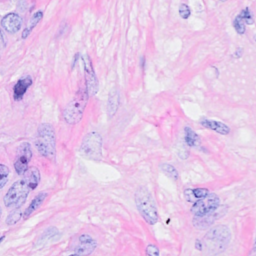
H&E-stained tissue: Breast